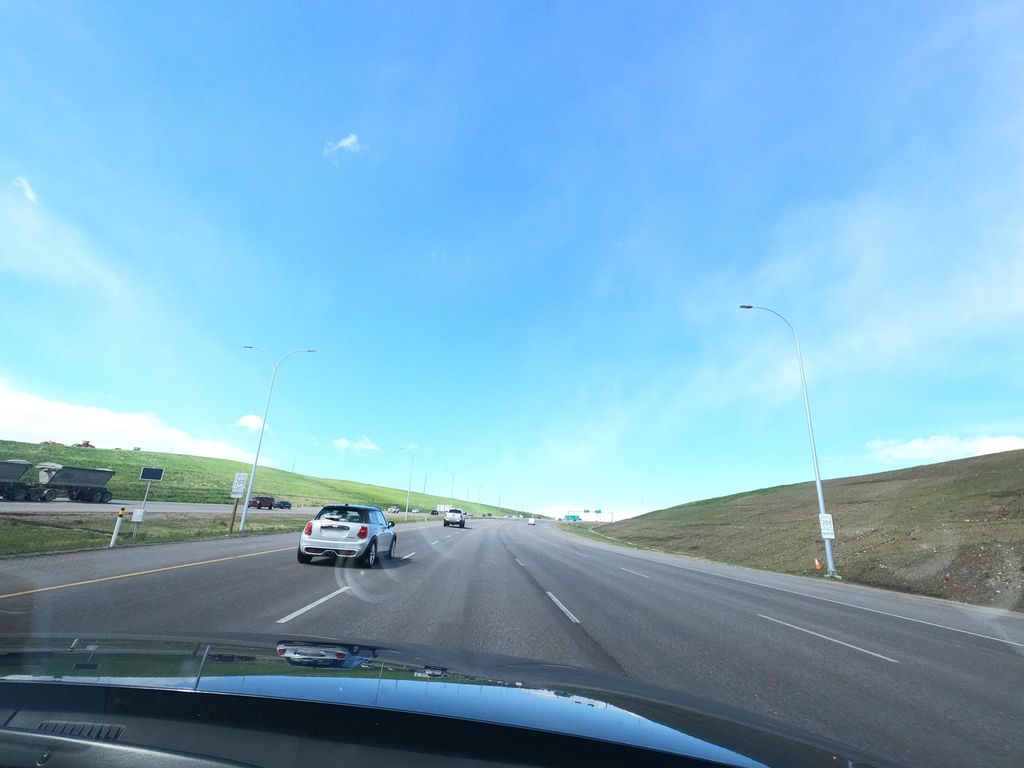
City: calgary